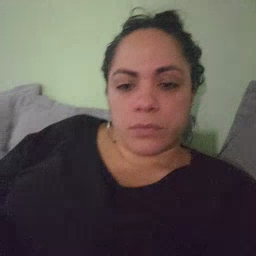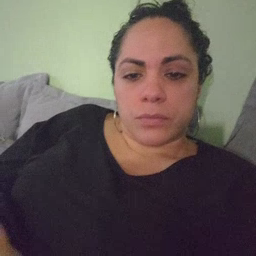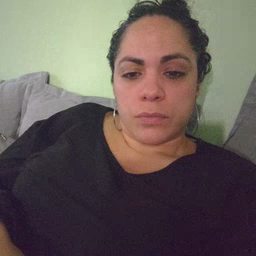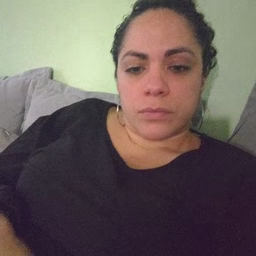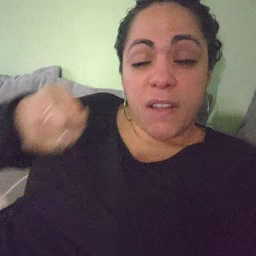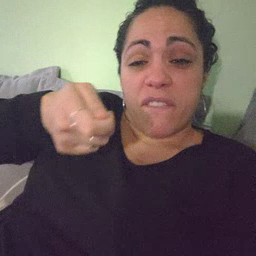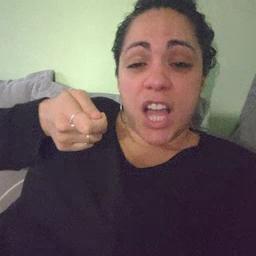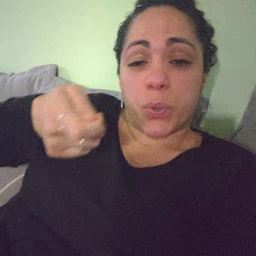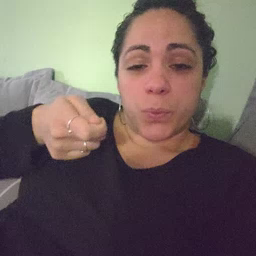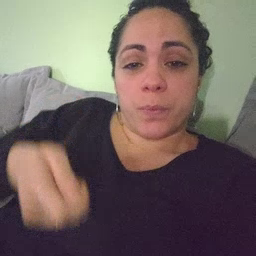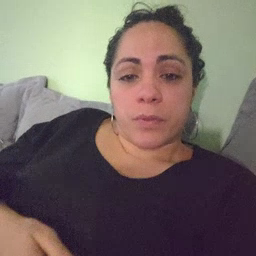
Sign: vacuum